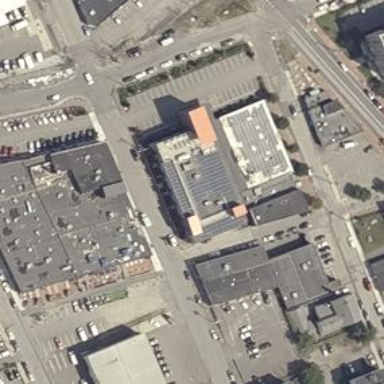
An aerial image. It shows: Building housing bowling alley.